Question: I'm currently using Xcode 4.5.2. There's something weird with indentation when using preprocessor directives (the conditional inclusions). Here's what my code looks like:
'''
-(void)someMethod{
#if defined (TEST_A) || defined (TEST_B)
if (![self TESTmethod]) {
//do sth
#else
if (![self method]) {
#endif
//do sth
}
}
'''
When I hit 'return/enter' , the cursor move right-side with some extra space as shown in picture below:

If I remove preprocessor directives it will indent correctly, but I want to use preprocessor directives. Any solution? Thanks
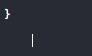
Answer: I have solve it by altering the code:
'''
-(void)someMethod{
#if defined (TEST_A) || defined (TEST_B)
if (![self TESTmethod]) {
//do sth
}
#else
if (![self method]) {
//do sth
}
#endif
}
'''
This solve the indentation problem. Weird